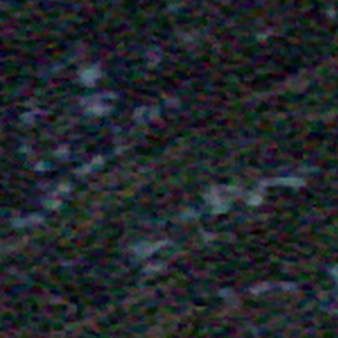
Label: other